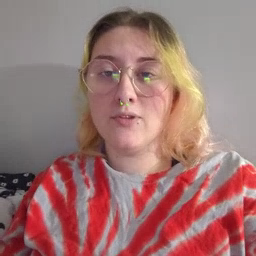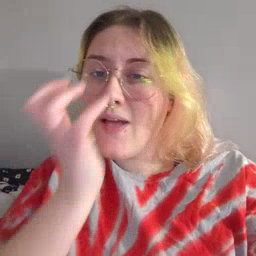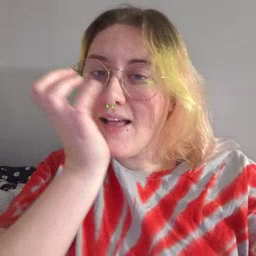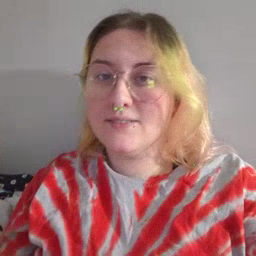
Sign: grass